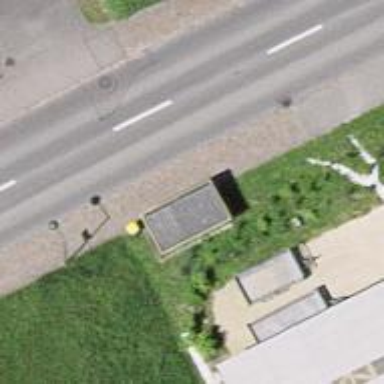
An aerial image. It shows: Post box.